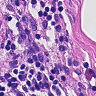
Metastatic tissue present: no